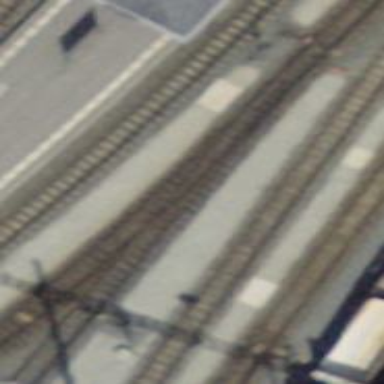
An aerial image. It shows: Narrow-gauge railway yard with electrified tracks using contact line.